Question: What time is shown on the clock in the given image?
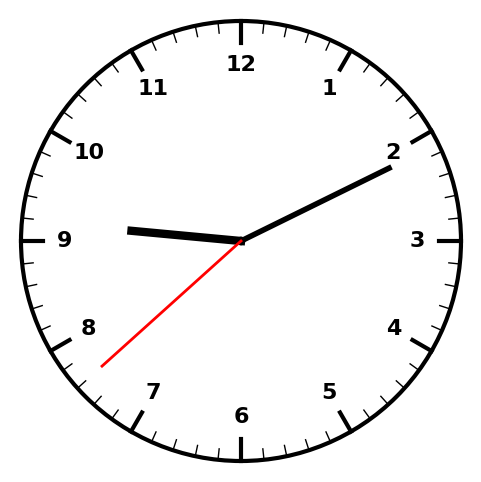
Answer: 09:10:38